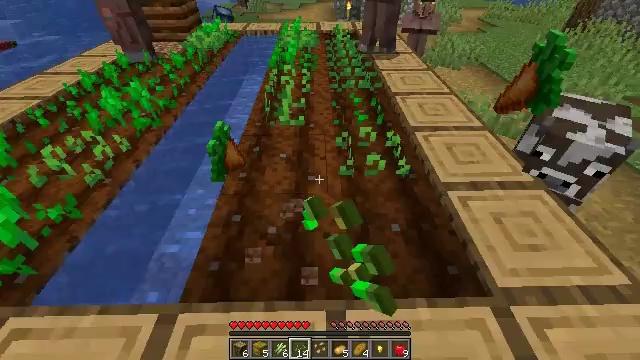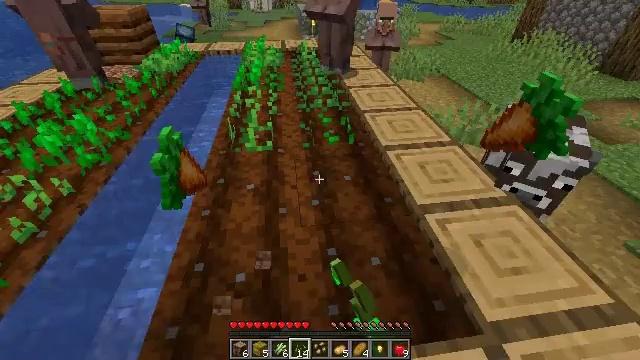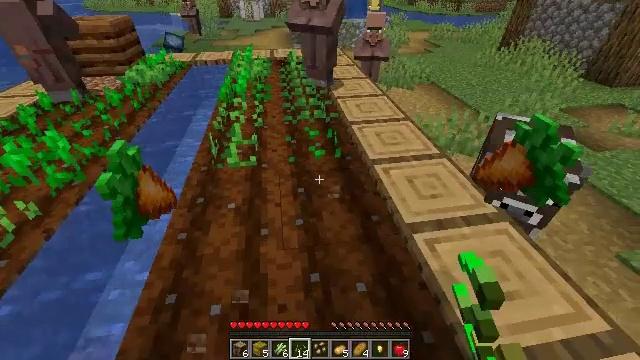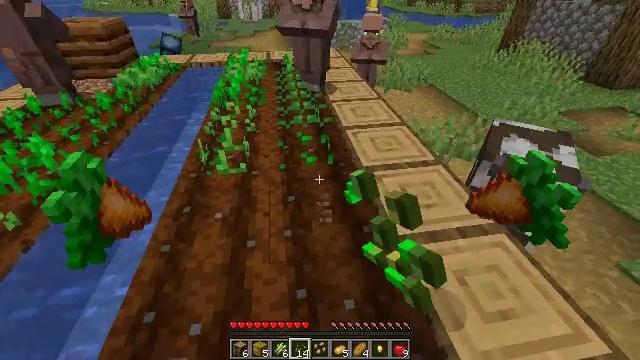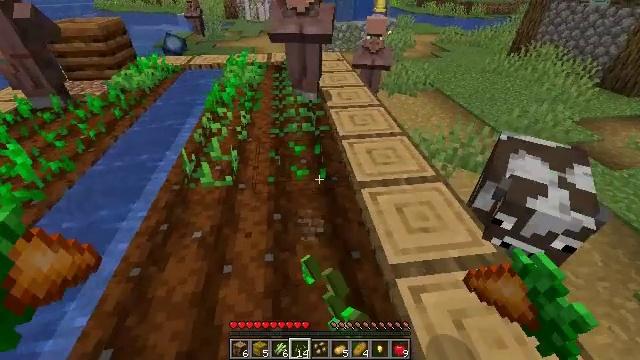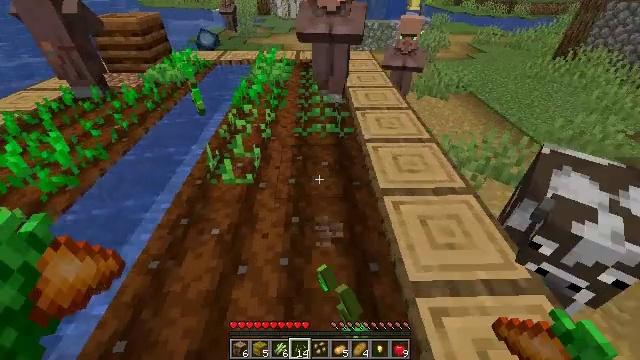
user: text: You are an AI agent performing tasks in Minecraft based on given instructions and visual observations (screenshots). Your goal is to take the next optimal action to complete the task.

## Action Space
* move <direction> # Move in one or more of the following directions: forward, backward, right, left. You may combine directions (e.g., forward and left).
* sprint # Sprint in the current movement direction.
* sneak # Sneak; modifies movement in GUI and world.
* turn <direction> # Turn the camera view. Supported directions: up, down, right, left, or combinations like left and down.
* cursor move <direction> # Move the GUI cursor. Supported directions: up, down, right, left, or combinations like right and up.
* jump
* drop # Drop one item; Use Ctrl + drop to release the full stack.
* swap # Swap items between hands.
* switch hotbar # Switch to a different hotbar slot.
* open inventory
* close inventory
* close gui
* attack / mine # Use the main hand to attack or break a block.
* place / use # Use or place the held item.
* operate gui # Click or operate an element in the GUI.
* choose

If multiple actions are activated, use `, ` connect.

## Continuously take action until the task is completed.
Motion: motion action
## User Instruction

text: Harvest wheat from the field.
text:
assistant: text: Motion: move forward and move right, turn right and up, attack / mine
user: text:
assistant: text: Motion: move forward and move right, turn right and up, attack / mine
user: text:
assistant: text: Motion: move forward and move right, attack / mine
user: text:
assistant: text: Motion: move forward and move right, turn left, attack / mine
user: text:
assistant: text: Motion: move forward and move left, turn left, attack / mine
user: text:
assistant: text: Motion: attack / mine